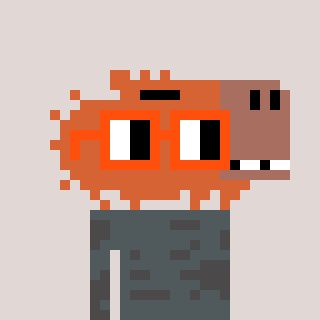
a pixel art character with square orange glasses, a capybara-shaped head and a grayscale-colored body on a warm background